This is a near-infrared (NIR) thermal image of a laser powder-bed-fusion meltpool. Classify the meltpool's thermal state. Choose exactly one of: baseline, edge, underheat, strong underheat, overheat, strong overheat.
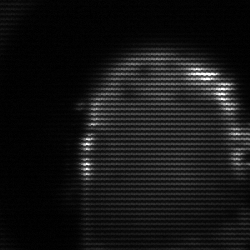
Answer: baseline